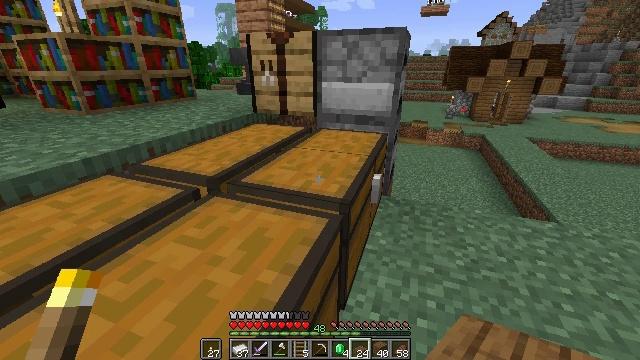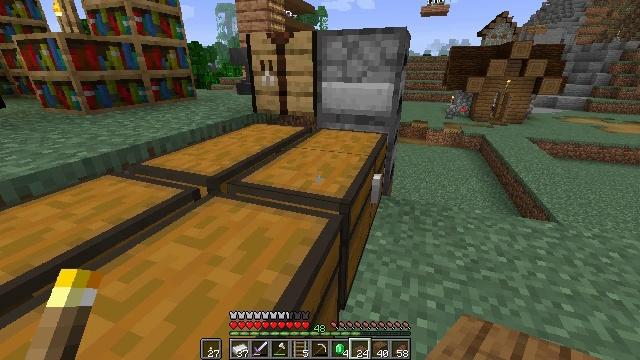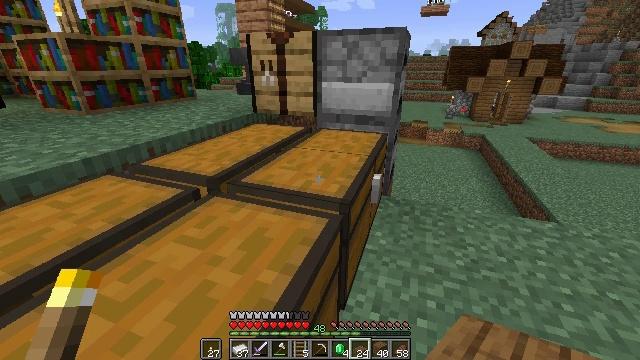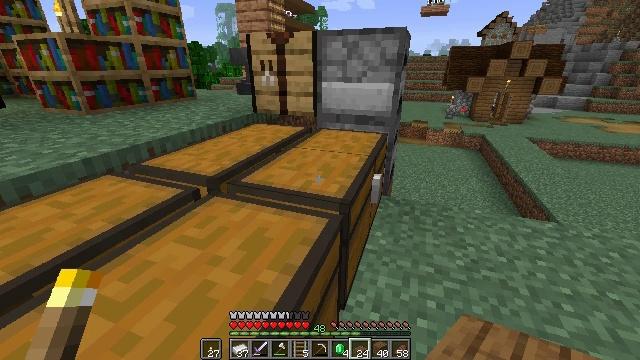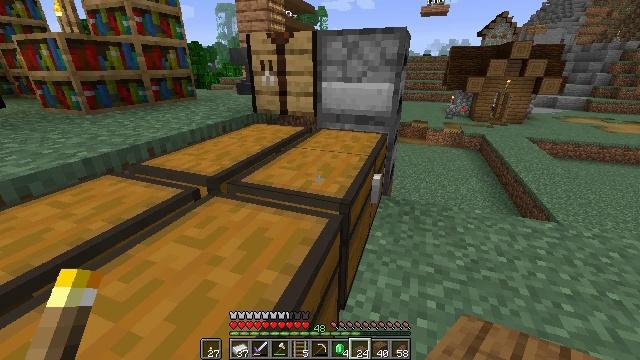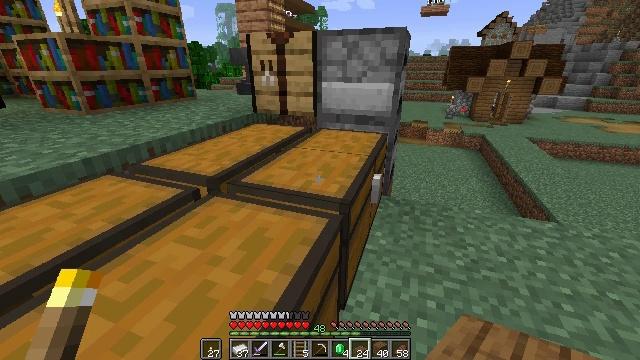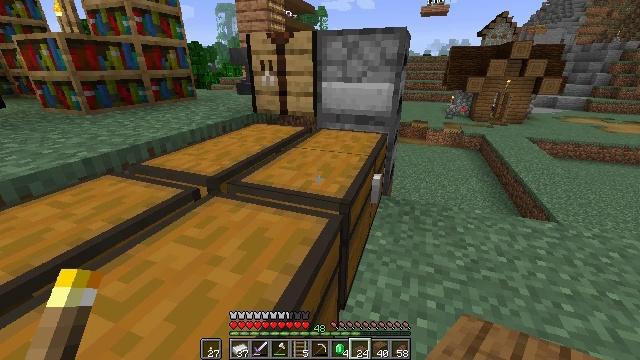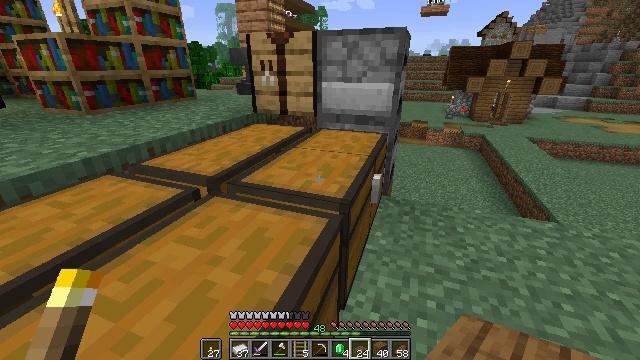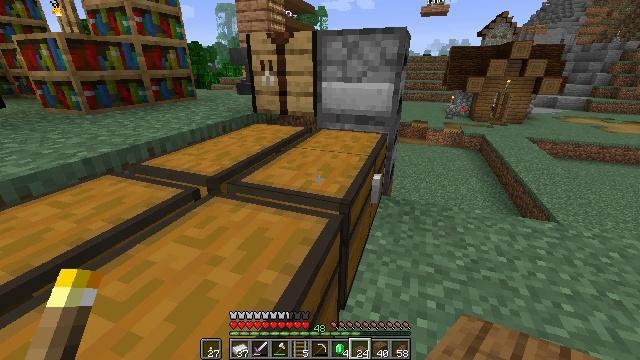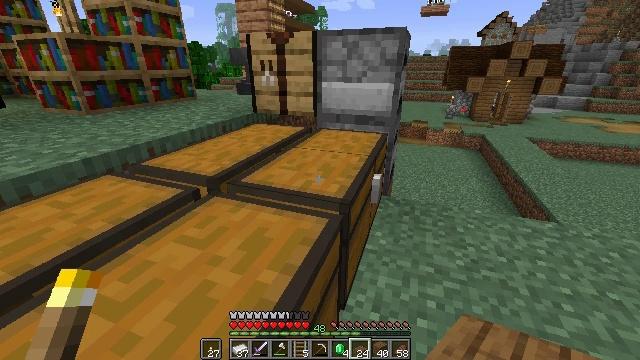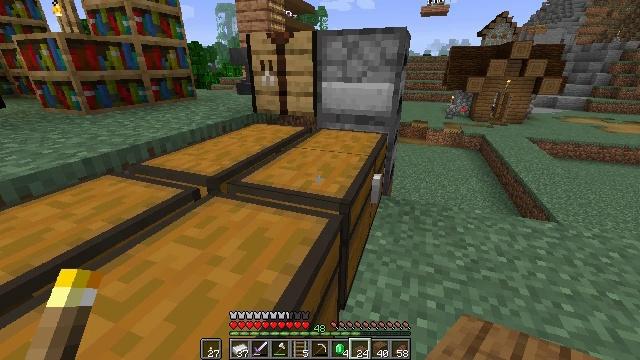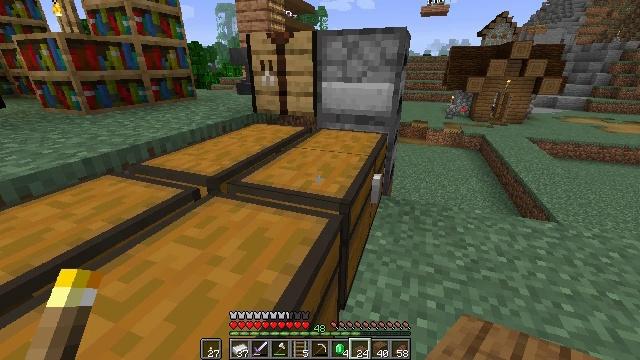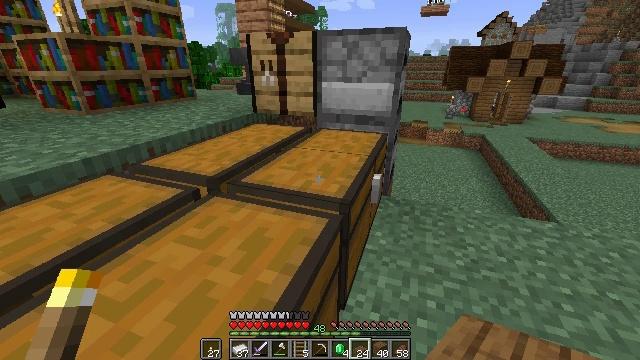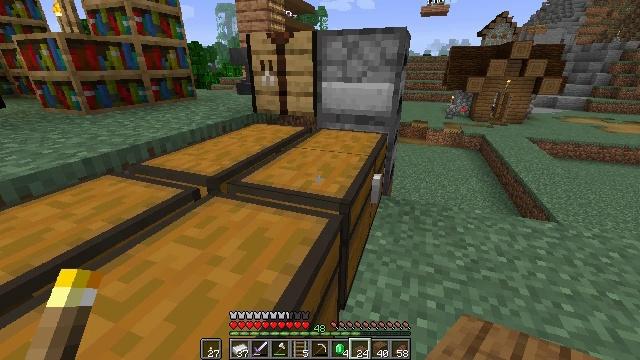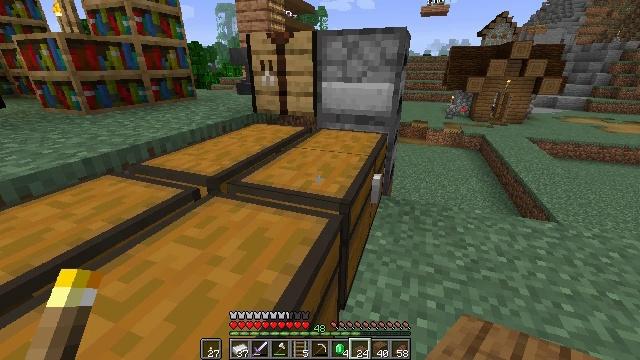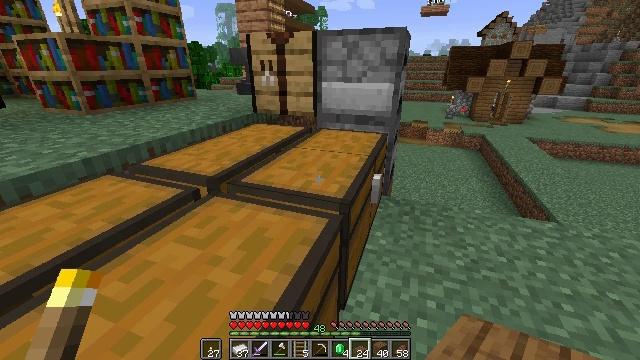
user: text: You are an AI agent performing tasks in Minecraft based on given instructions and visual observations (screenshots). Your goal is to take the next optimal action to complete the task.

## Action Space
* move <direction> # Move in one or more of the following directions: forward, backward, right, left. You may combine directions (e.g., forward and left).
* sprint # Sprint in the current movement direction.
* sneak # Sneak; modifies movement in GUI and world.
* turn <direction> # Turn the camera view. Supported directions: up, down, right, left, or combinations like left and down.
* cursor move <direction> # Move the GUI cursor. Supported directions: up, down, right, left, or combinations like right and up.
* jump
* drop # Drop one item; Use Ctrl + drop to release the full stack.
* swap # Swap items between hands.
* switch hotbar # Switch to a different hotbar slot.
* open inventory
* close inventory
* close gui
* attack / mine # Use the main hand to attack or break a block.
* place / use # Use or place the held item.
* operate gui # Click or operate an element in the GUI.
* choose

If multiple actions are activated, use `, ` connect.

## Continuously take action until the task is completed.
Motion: motion action
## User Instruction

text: Remove a spruce slab from the inventory.
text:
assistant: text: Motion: no_op
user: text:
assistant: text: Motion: no_op
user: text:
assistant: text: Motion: no_op
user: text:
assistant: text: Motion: no_op
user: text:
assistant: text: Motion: no_op
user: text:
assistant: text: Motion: no_op
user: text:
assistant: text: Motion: no_op
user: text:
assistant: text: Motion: no_op
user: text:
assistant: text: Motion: no_op
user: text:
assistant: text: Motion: no_op
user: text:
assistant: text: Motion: no_op
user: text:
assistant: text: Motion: no_op
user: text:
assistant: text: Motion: no_op
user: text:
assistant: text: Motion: no_op
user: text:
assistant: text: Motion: no_op
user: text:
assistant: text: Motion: no_op
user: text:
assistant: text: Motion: no_op
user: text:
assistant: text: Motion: no_op
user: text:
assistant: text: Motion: no_op
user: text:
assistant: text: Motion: no_op
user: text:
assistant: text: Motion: no_op
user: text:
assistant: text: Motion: no_op
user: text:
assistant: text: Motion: no_op
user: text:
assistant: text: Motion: no_op
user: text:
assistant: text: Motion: no_op
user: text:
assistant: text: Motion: no_op
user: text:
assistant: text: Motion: no_op
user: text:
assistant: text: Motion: no_op
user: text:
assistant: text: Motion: no_op
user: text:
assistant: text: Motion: no_op